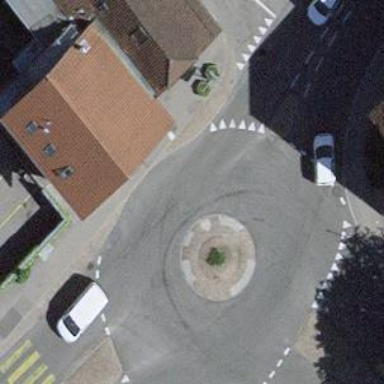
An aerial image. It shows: Primary highway with asphalt surface leading to roundabout.